【题型】解答题　【知识点】平面几何　【难度】medium
如图，已知 \(AB\)，\(CD\) 为 \(\odot O\) 中的两弦，联结 \(OA\)，\(OB\) 交弦 \(CD\) 于点 \(E\)，\(F\)，且 \(CE = DF\)。

(1) 求证：\(AB \parallel CD\)；

(2) 如果 \(\overset{\frown}{AB} = \overset{\frown}{BD}\)，求证：\(AB^2 = BF \cdot OB\)。
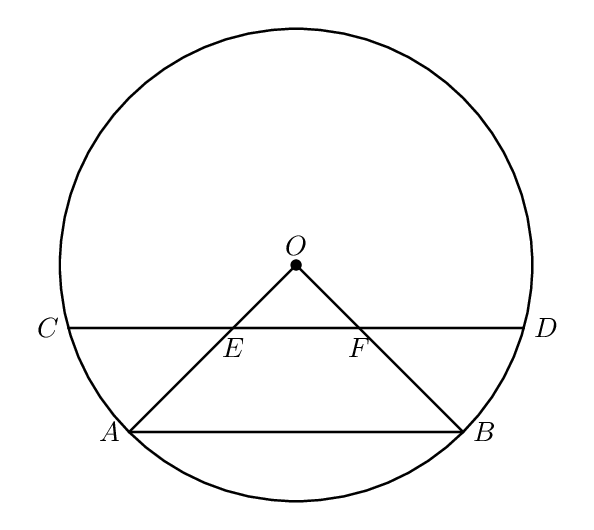
【解答】
\textbf{【答案】}
(1) 见解析

(2) 见解析

\vspace{1em}

\textbf{【分析】}
本题主要考查了相似三角形的性质与判定，弧、弦与圆心角之间的关系，全等三角形的性质与判定，等腰三角形的性质与判定等等，正确作出辅助线是解题的关键。

(1) 连接 \(OC\)，\(OD\)，由等边对等角得到 \(\angle OCD = \angle ODC\)，利用 SAS 证明 \(\triangle OCE \cong \triangle ODF\)，得到 \(OE = OF\)，证明 \(\triangle OEF \backsim \triangle OAB\)，得到 \(\angle OEF = \angle OAB\)，则可证明 \(AB \parallel CD\)；

(2) 连接 \(OD\)，\(BD\)，由 \(\overset{\frown}{AB} = \overset{\frown}{BD}\)，得到 \(\angle AOB = \angle BOD\)，\(AB = BD\)，证明 \(\triangle AOB \cong \triangle BOD\) (SAS)，得到 \(\angle OBD = \angle OAB\)，则可证明 \(\angle OBA = \angle BFD\)，进而证明 \(\triangle OAB \backsim \triangle DBF\)，推出 \(AB \cdot DF = OB \cdot BF\)；再证明 \(\angle DFB = \angle DBF\)，得到 \(BD = DF\)，则可证明 \(AB^2 = OB \cdot BF\)。

\vspace{1em}

\textbf{【详解】}
(1) 证明：如图所示，连接 \(OC\)，\(OD\)。

\(\because OC = OD\)，
\[\therefore \angle OCD = \angle ODC,\]
在 \(\triangle OCE\) 和 \(\triangle ODF\) 中，
\[
\begin{cases}
OC = OD \\
\angle OCE = \angle ODF \\
CE = DF
\end{cases}
\]
\[\therefore \triangle OCE \cong \triangle ODF\ (\text{SAS}),\]
\[\therefore OE = OF,\]
\(\because OA = OB\)，
\[\therefore \frac{OE}{OA} = \frac{OF}{OB},\]
又 \(\because \angle EOF = \angle AOB\)，
\[\therefore \triangle OEF \backsim \triangle OAB,\]
\[\therefore \angle OEF = \angle OAB,\]
\[\therefore AB \parallel CD;\]

(2) 证明：如图所示，连接 \(OD\)，\(BD\)。

\(\because \overset{\frown}{AB} = \overset{\frown}{BD}\)，
\[\therefore \angle AOB = \angle BOD,\ AB = BD,\]
又 \(\because OA = OB = OD\)，
\[\therefore \triangle AOB \cong \triangle BOD\ (\text{SAS}),\]
\[\therefore \angle OBD = \angle OAB;\]
由 (1) 可得 \(AB \parallel CD\)，
\[\therefore \angle OFE = \angle OBA,\]
又 \(\because \angle OFE = \angle BFD\)，
\[\therefore \angle OBA = \angle BFD,\]
\[\therefore \triangle OAB \backsim \triangle DBF,\]
\[\therefore \frac{OB}{DF} = \frac{AB}{BF},\]
\[\therefore AB \cdot DF = OB \cdot BF;\]

\(\because OA = OB\)，
\[\therefore \angle OAB = \angle OBA,\]
\[\therefore \angle DFB = \angle DBF,\]
\[\therefore BD = DF,\]
\[\therefore DF = AB,\]
\[\therefore AB^2 = OB \cdot BF.\]
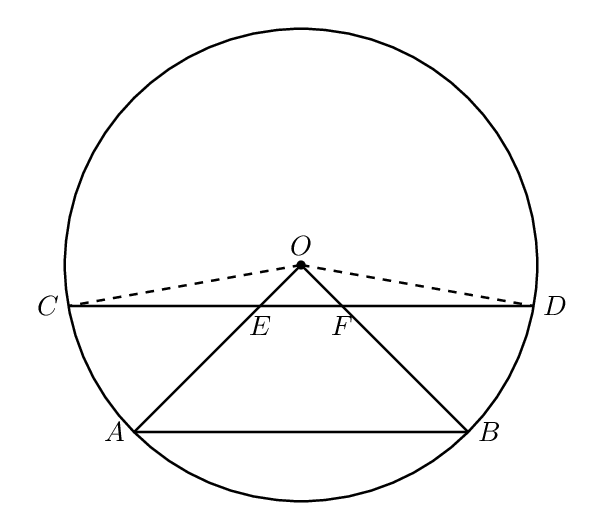
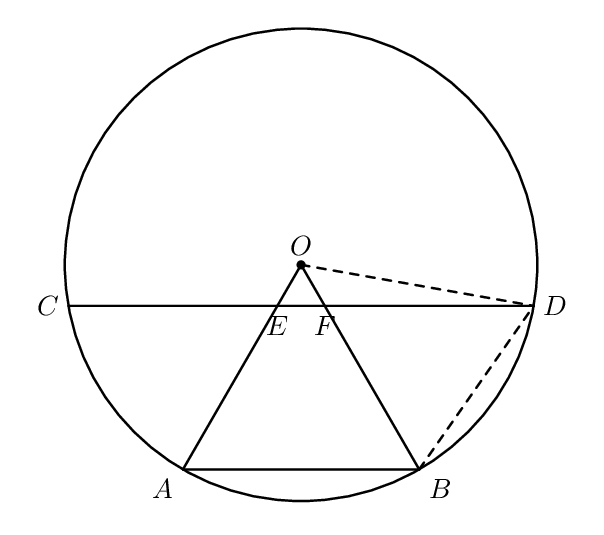